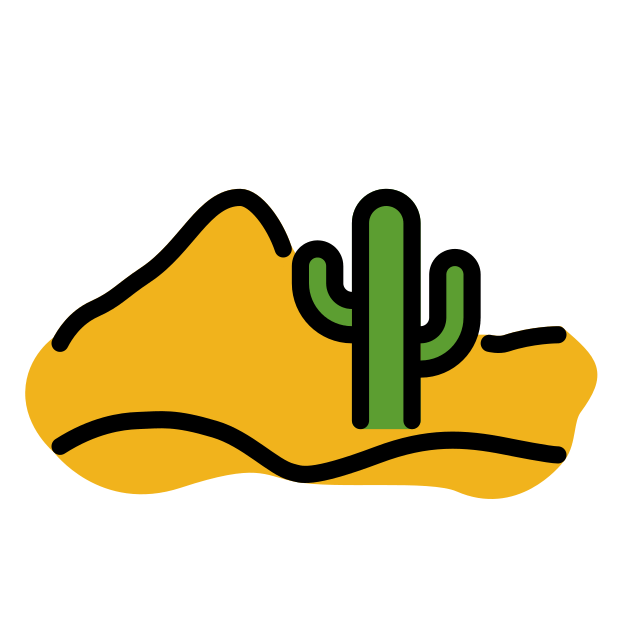
desert